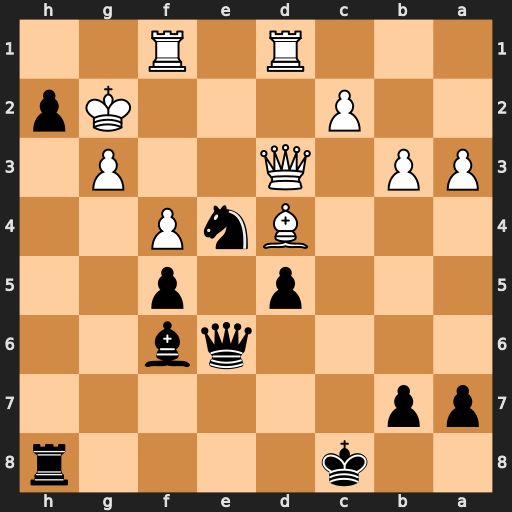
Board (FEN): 2k4r/pp6/4qb2/3p1p2/3BnP2/PP1Q2P1/2P3Kp/3R1R2
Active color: b
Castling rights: -
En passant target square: -
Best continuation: Bxd4 Qxd4 Qh6 Qxh8+ Qxh8